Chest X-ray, AP view. Patient: 28 years old, sex F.
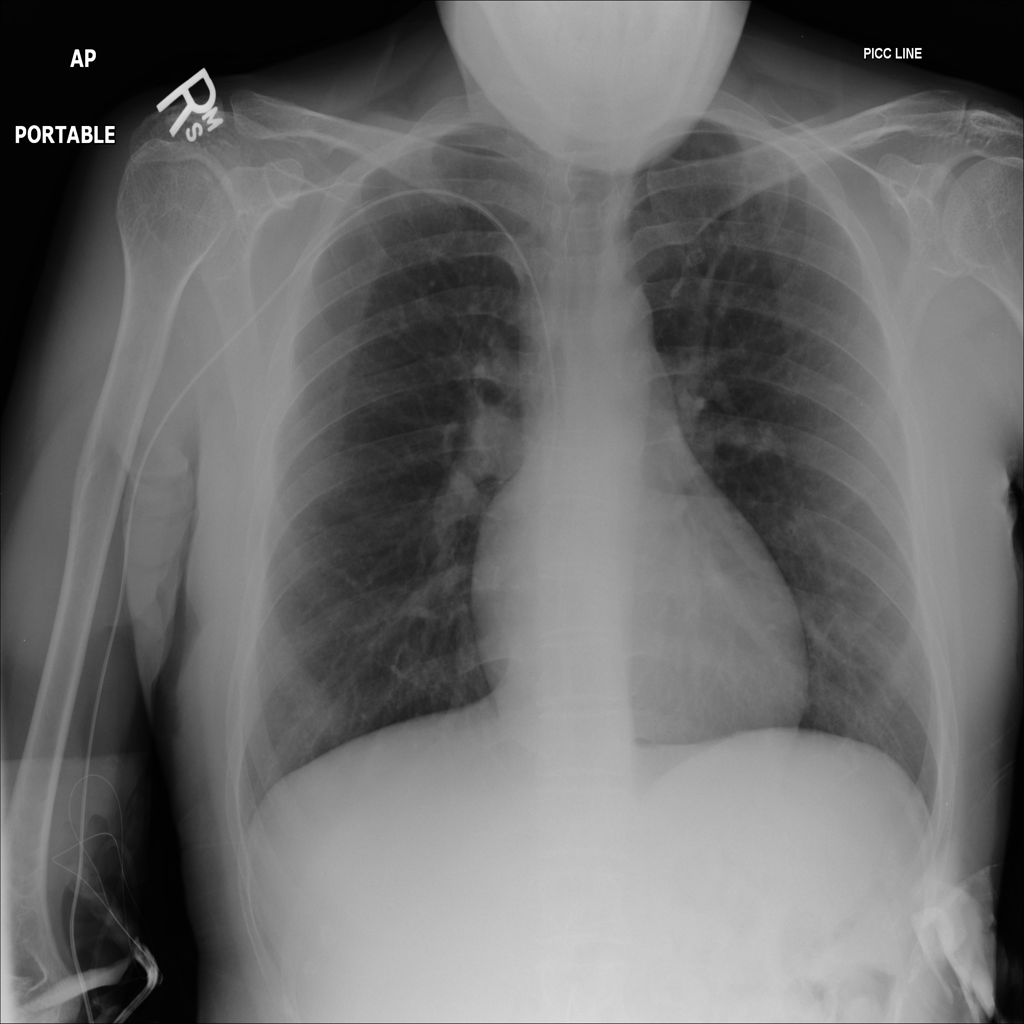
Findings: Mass